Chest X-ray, PA view. Patient: 40 years old, sex M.
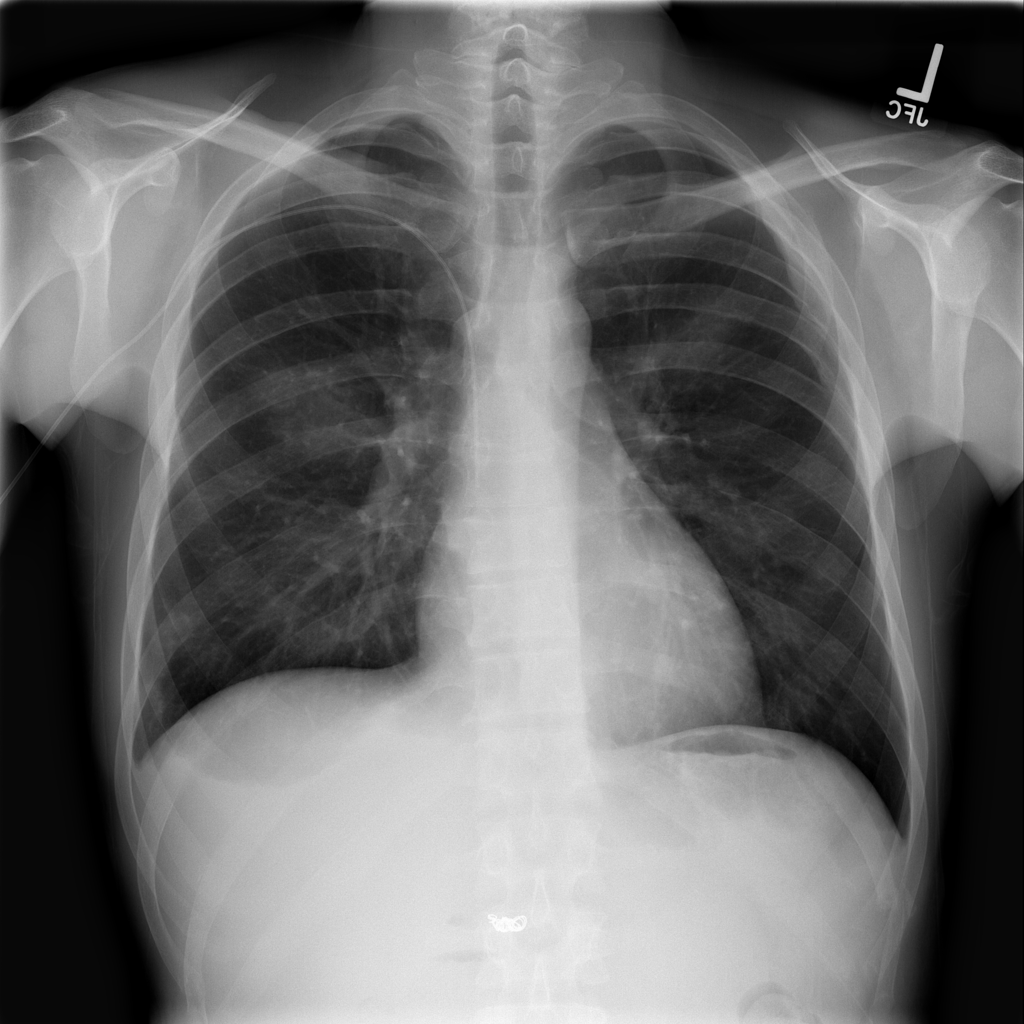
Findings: No Finding